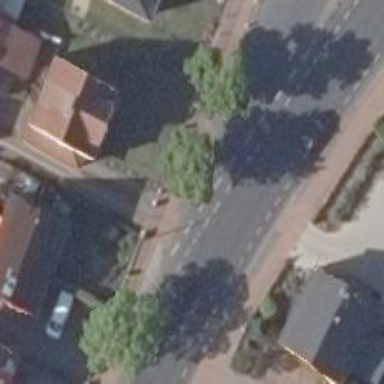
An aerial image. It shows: Asphalt tertiary road with advisory cycle lane.